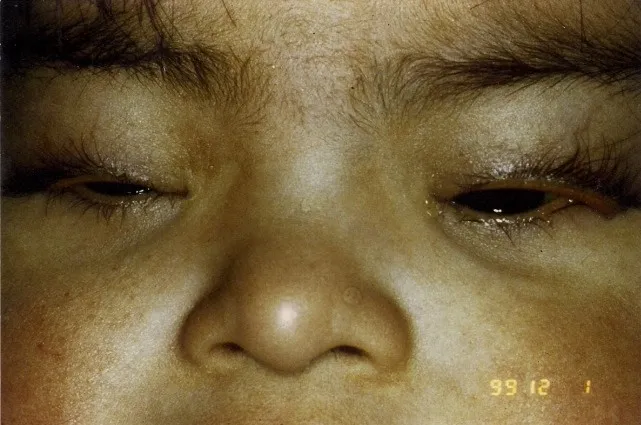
10-month-old child with congenital ectropion of the upper eyelids associated with Down's syndrome.
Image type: medical_photograph (other_medical_photograph)